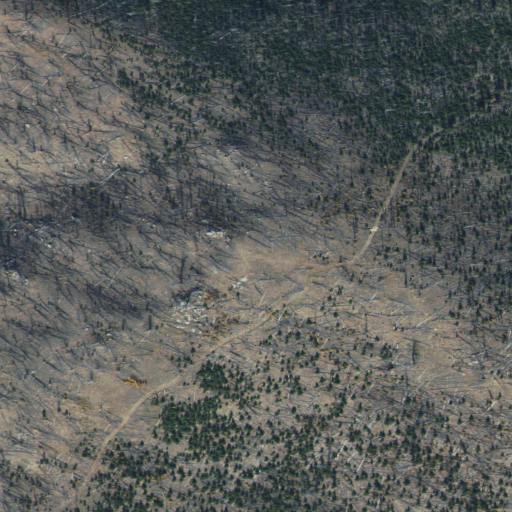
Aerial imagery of ridge(s) in Idaho named Trapper Ridge containing only shrub